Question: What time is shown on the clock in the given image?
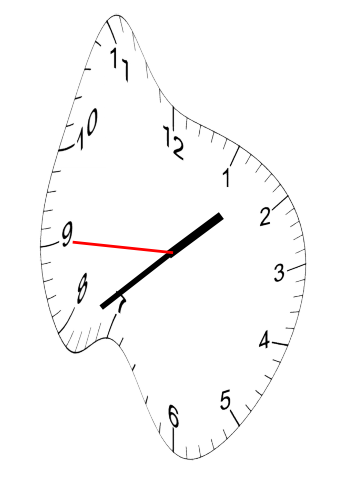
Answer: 01:38:45